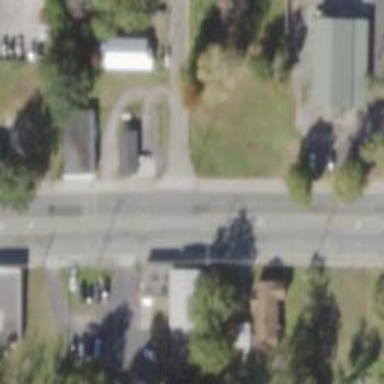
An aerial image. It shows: Primary road with asphalt surface.